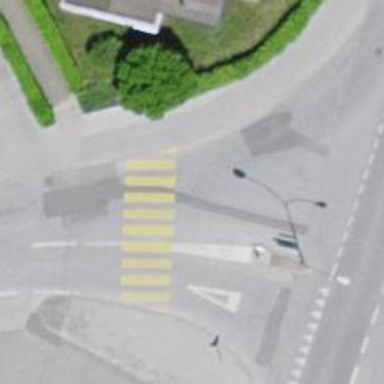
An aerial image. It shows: Uncontrolled zebra crossing with pedestrian island.